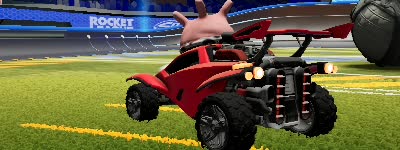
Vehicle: octane